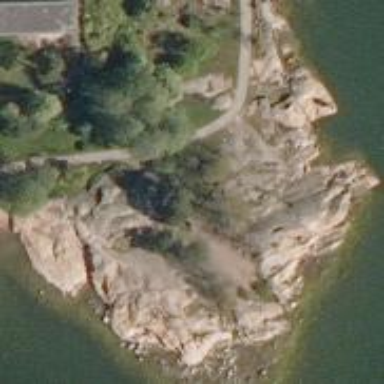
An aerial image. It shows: Landscape of bare rock.